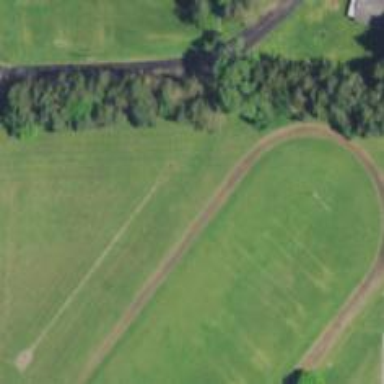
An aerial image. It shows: Track located within leisure land area.